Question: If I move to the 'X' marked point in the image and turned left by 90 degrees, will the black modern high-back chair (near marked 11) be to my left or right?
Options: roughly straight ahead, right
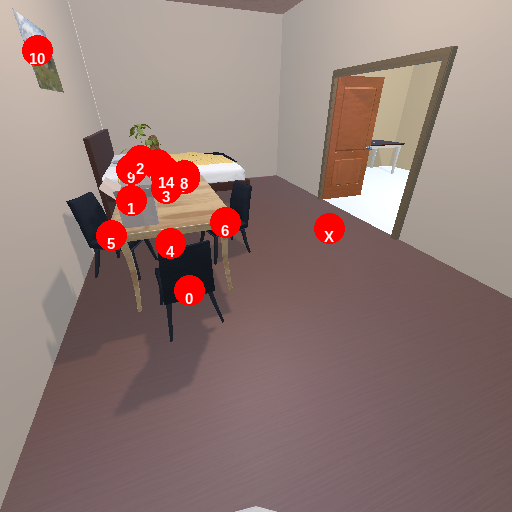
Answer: roughly straight ahead